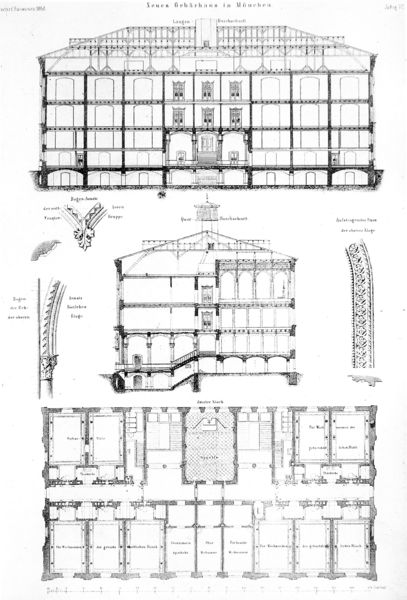
Titel: Gebäranstalt in München, Sonnenstraße 26 - Schnitte, Details, Grundriss
Künstler: Friedrich Bürklein
Institution: (Seriendruck)
Schlagwörter: weiß, stadt, fenster, frankreich, glas, raum, schmuck, schwarz, skizze, säule, säulen, tür, zeichnung, zimmer, dach, gebäude, haus, schloss, ornament, architektur, fünf, häuser, klassizismus, blatt, oper, theater, front, frontal, schrift, papier, ansicht, bogen, fassade, türen, giebel, grafik, graphik, saal, rundbogen, treppe, treppen, dekoration, detail, symmetrie, dekor, ornamente, verzierung, stuck, durchgang, stufen, tor, umriss, galerie, aufsicht, bögen, wände, vier, eingang, eisen, gang, keller, berlin, gewölbe, dreistöckig, münchen, palast, stockwerk, linie, hinten, druck, druckgraphik, schnitt, schwarzweiss, druckgrafik, stich, seite, text, beschriftung, einkaufen, dachstuhl, räume, entwurf, schema, kapitelle, kapitell, fries, villa, karte, frontalansicht, zeichnen, mauern, profan, treppenhaus, konstruktion, frontansicht, zerstört, etagen, geschosse, plan, macht, stockwerke, träger, streben, querschnitt, bau, verzierungen, preussen, details, geschoss, speicher, schinkel, riss, grundriss, palais, aufbau, aufriss, etage, architekturzeichnung, zeichung, bauplan, architekt, grunriss, raumfolge, eisenbau, ziegelstein, durchschnitt, längsschnitt, vorne, untergeschoss, erdgeschoss, first, fialen, vorderfront, teile, dachreiter, bauakademie, zimmerfolge, bauzeichnzng, detailiert, einkaufszntrum, eisenträger, elemente, funktionalismus, geome, gewandhaus, karl friedrich, kaufhaus, ris, schwarz/weiss, skitze, stiegen, stockwerte, technische konstruktion, technisch, mehrstöckig, datail, blickwinkel, mehrgeschossig, schwarz+, architekturriss, stockwerkhaus, seitenaufriss, stockwerdke, gebärhaus